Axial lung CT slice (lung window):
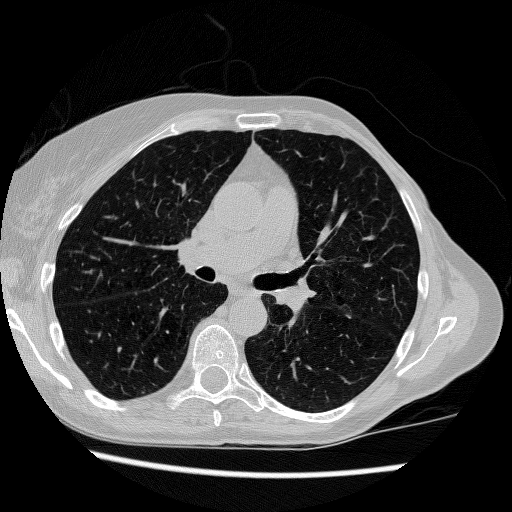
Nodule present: no